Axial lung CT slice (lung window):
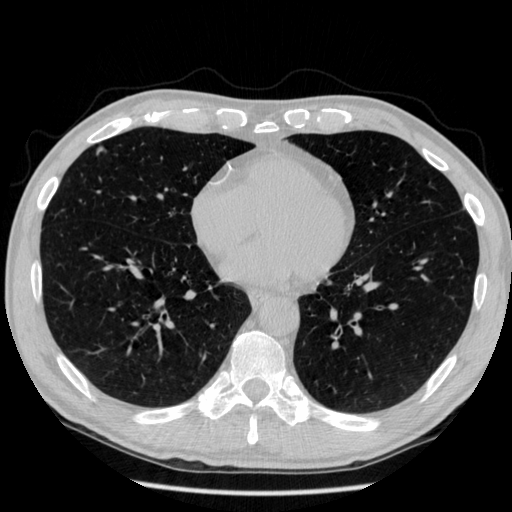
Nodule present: yes
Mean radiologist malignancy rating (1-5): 2